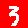
Digit: 3